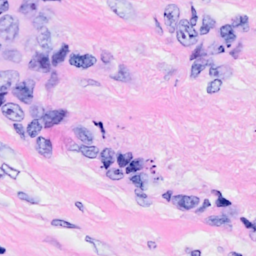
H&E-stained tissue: Breast